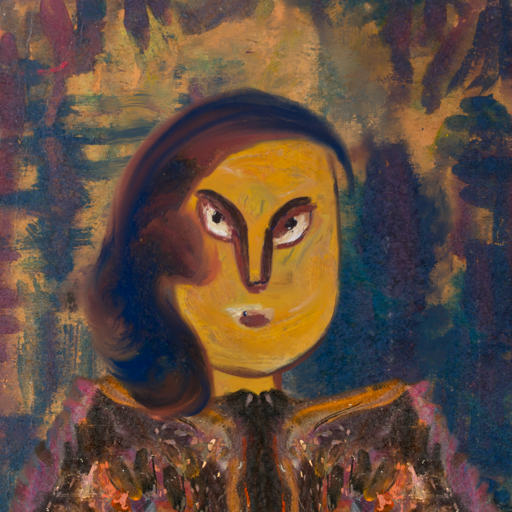
Background: InTheSun, Head And Neck Front: After_Raid, Face Front: After_Raid, Bust: Gypsy_Queen, Hair Front: Mother_And_Son_Son, Head Accessory: Blank, Second Necklace: Blank, Necklace: Blank, Baby: Blank